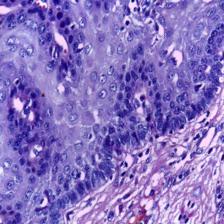
Diagnosis: Normal